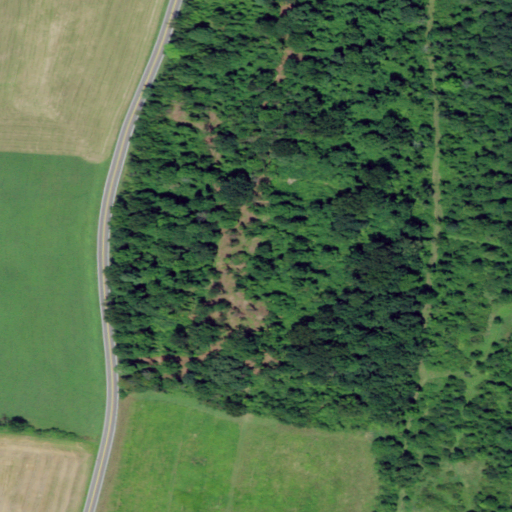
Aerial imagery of mountain in New York named Little Roundtop containing deciduous forest, pasture, low intensity development, and woody wetlands